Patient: sex M, age 24
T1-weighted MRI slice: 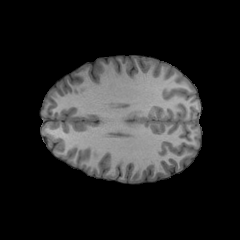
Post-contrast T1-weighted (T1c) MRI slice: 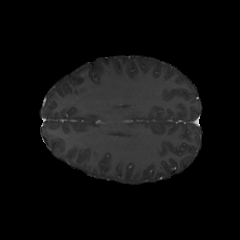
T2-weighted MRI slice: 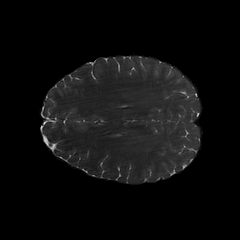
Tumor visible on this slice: no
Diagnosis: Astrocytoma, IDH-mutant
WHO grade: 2